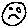
Label: smiley face